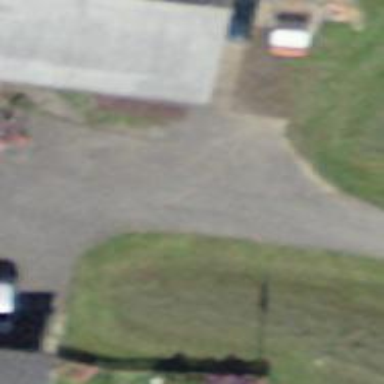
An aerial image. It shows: Driveway leading to service road.